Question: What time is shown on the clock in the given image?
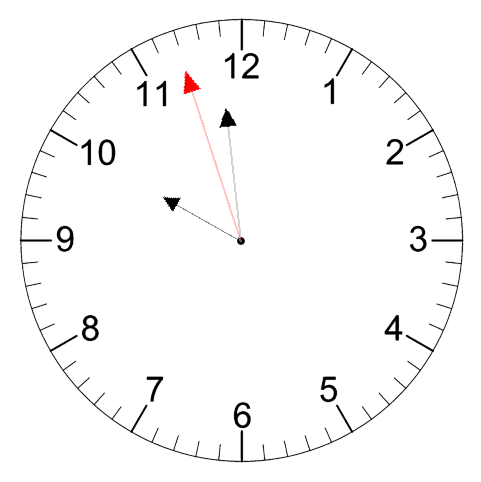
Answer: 09:58:57